Question: I wanted to know if there is a way I can get the content of a Web Browser control and save it in a format that would open in Excel? Currently I have an application that gets data from the user and converts it to a table and displays it in html in a WPF Web Browser control. I can export this controls content successfully as a PDF document as follows:
'''
string fileName = System.IO.Path.GetTempPath() + Guid.NewGuid().ToString() + ".html";
File.WriteAllText(fileName, generateHtml());
//Creates a new instance of the Microsoft office interop for using MS Word
Microsoft.Office.Interop.Word.Application app = new Microsoft.Office.Interop.Word.Application();
app.Visible = false;
Microsoft.Office.Interop.Word.Document doc = app.Documents.Open(fileName);
doc.SaveAs("C:\Temp\testExport.pdf", 17);
app.Quit();
'''
This works fine for exporting a PDF file, the issue I am having is that I can't for the life of me get this to work with an excel file. So far I am trying to do it like so:
'''
string filePath = System.IO.Path.GetTempPath() + Guid.NewGuid().ToString() + ".html";
File.WriteAllText(filePath, generateHtml());
//Creates a new instance of Microsoft office interop for using MS Excel
Microsoft.Office.Interop.Excel.Application excelApp = new Microsoft.Office.Interop.Excel.Application();
//Create a new instance of a workbook
Microsoft.Office.Interop.Excel.Workbook excelWorkBook = excelApp.Workbooks.Add();
//Don't Show MS Excel
excelApp.Visible = false;
//Open a file at location
Microsoft.Office.Interop.Excel.Workbook excelWorkBook2 = excelApp.Workbooks.Open(filePath);
//Convert that file to an XLSX document
excelWorkBook2.SaveAs("C:\Temp\testExport.xlsx", Microsoft.Office.Interop.Excel.XlFileFormat.xlXMLSpreadsheet, Missing.Value, Missing.Value, false, false, Microsoft.Office.Interop.Excel.XlSaveAsAccessMode.xlNoChange, Microsoft.Office.Interop.Excel.XlSaveConflictResolution.xlUserResolution, true, Missing.Value, Missing.Value, Missing.Value);
//Close excel
excelApp.Quit();
'''
However when I try and open the file that this generates I get the following error:

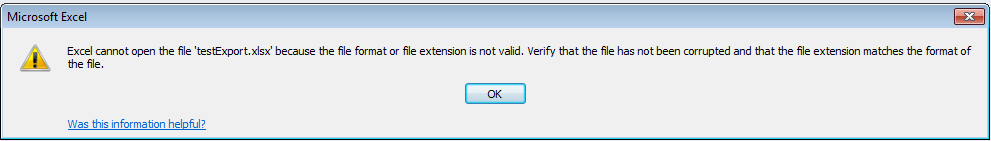
Answer: Have you tried changing the filename to .xls? I believe that Microsoft.Office.Interop.Excel.XlFileFormat.xlXMLSpreadsheet exports to xls, not xlsx
All the types can be found <URL>